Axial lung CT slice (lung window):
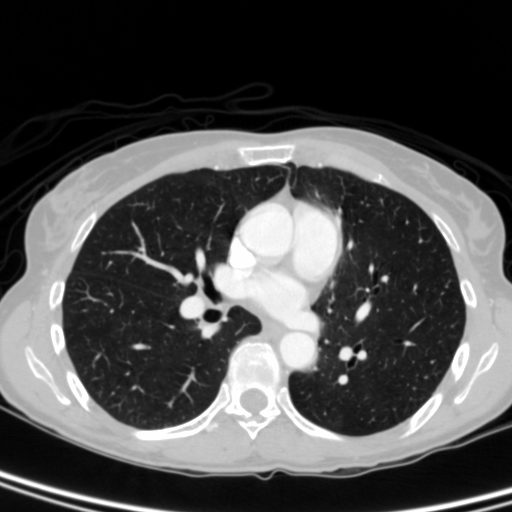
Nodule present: no